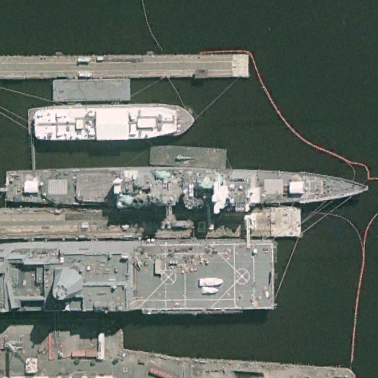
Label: cruiser